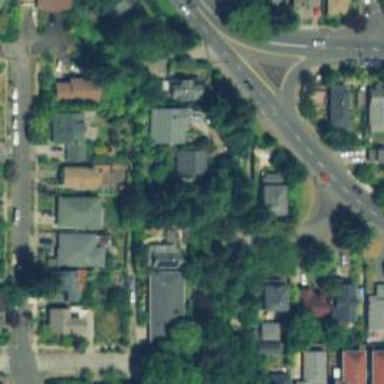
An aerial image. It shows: Residential road with sidewalk on the left.